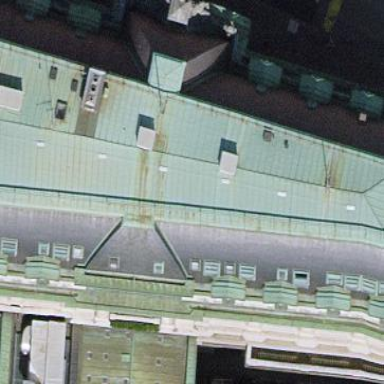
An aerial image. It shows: Bank building.